Interaction volume radius: 5 \u00c5
Interaction volume height: 25 \u00c5
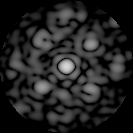
Disorder parameter: 0.538